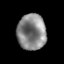
Tissue: prostate
Cell type: T cells
Senescence score: 0.3222
Nuclear area (px): 1009
Mean DAPI intensity: 133.956